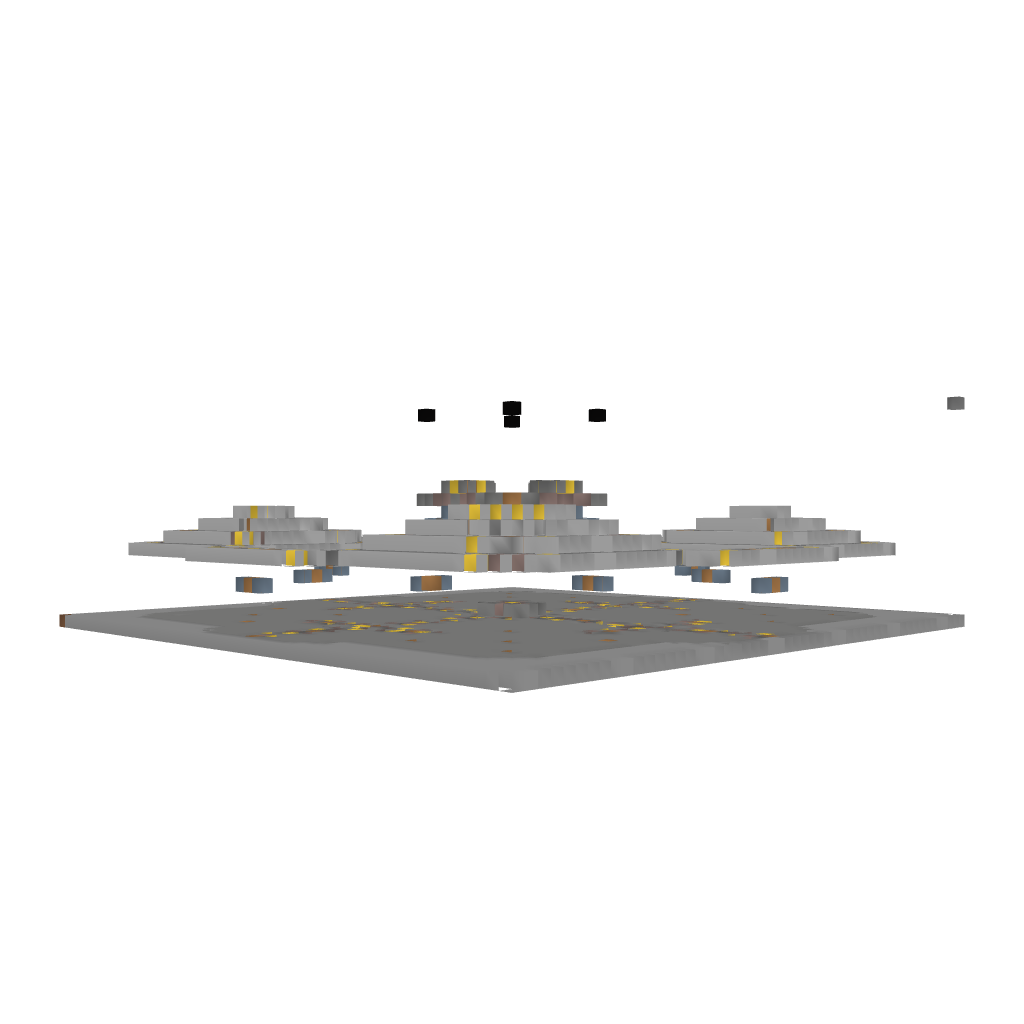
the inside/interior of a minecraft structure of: Server Spawn Collection (6 Spawns!)